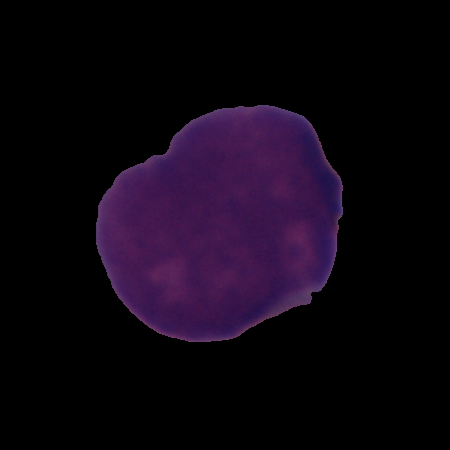
Label: cancer